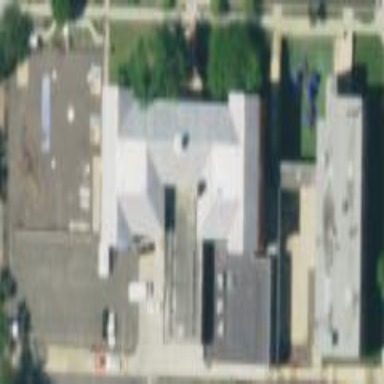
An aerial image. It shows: School.